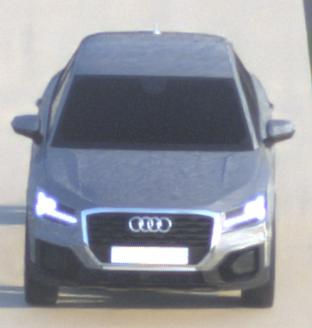
Make: Audi
Model: Q2
Model produced from: 2016
Model produced until: 2020
Doors: 5
Color: gray
Road condition: dry road
Daytime: sunrise or sunset
Contrast: low contrast